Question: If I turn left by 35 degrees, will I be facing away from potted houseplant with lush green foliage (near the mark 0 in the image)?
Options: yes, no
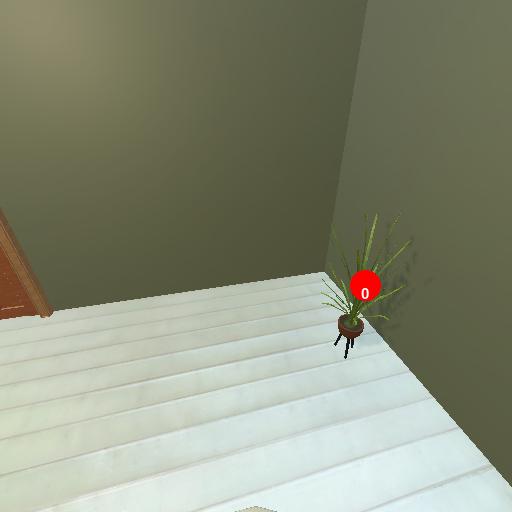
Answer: yes